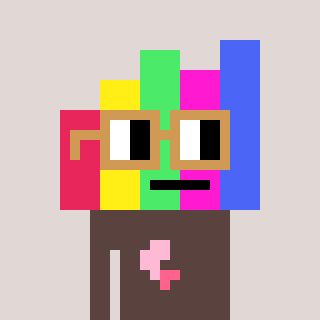
a pixel art character with square brown glasses, a bar chart-shaped head and a darkbrown-colored body on a warm background